【题型】解答题　【知识点】平面几何　【难度】easy
回答下列问题．

(1) 小明在预习说明“三角形内角和等于 $180^\circ$”一节课时，抄写了如下预习笔记，不小心漏抄了部分理由，请
你将漏抄的理由填写完整：

解：过 $\triangle ABC$ 顶点 $A$ 作 $EF // BC$，

$\because EF // BC$，（所作）

$\therefore \angle EAB = \angle B$，$\angle FAC = \angle C$.（\_\_\_\_）

$\because$ 点 $E, A, F$ 在同一条直线上（所作），

$\therefore \angle EAB + \angle BAC + \angle FAC = 180^\circ$.（\_\_\_\_）

$\therefore \angle BAC + \angle B + \angle C = 180^\circ$.（\_\_\_\_）

(2) 请你用不同的方法说明"三角形内角和等于 $180^\circ$".

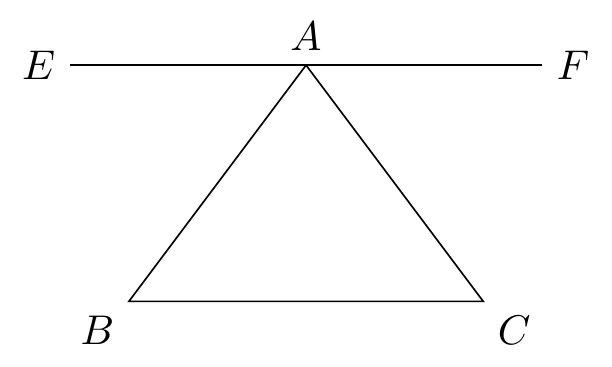
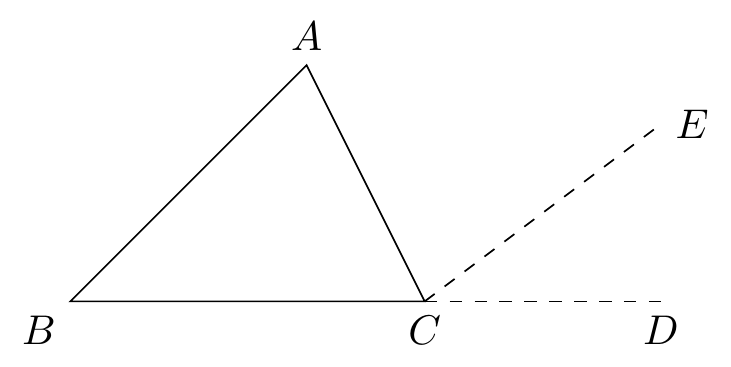
【解答】
(1) 解：过 $\triangle ABC$ 顶点 $A$ 作 $EF // BC$，

$\because EF // BC$，（所作）

$\therefore \angle EAB = \angle B$，$\angle FAC = \angle C$。（两直线平行，内错角相等.）

$\because$ 点 $E, A, F$ 在同一条直线上（所作），

$\therefore \angle EAB + \angle BAC + \angle FAC = 180^\circ$.（平角的定义）

$\therefore \angle BAC + \angle B + \angle C = 180^\circ$.（等量代换）

(2) 解：如图，延长 $BC$，过 $C$ 作 $CE // AB$，

$\therefore \angle B = \angle DCE$，$\angle A = \angle ACE$，

$\because B$、$C$、$D$ 在同一条直线上，

$\therefore \angle ACB + \angle ACE + \angle DCE = 180^\circ$，

$\therefore \angle A + \angle B + \angle ACB = 180^\circ$.
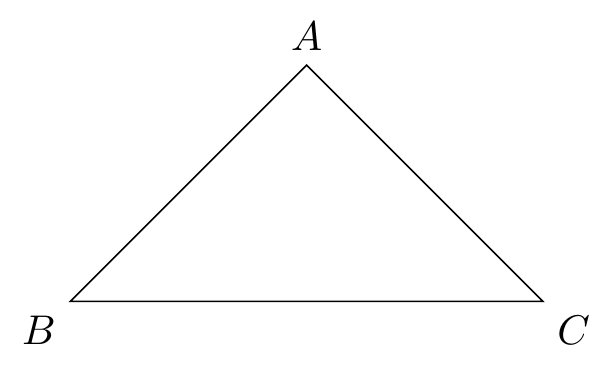